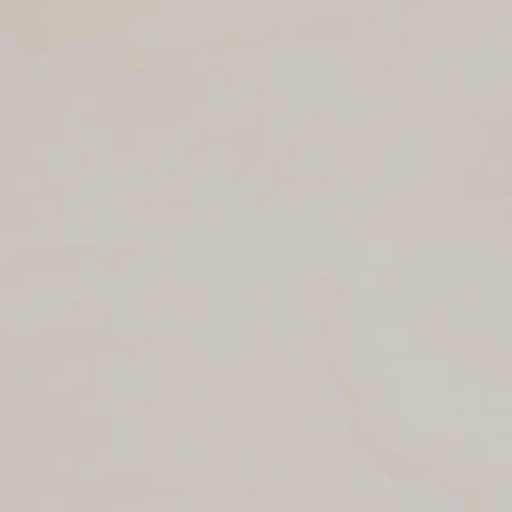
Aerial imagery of plain(s) in Nevada named Jungo Flat containing only barren land